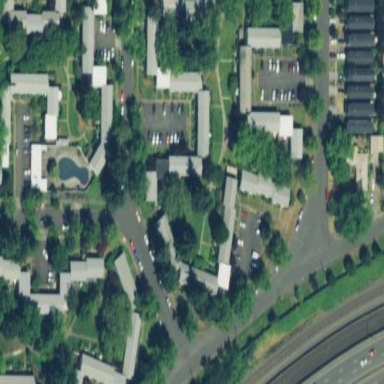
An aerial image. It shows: Residential area with apartments.